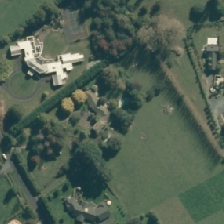
Land cover: urban_build_up